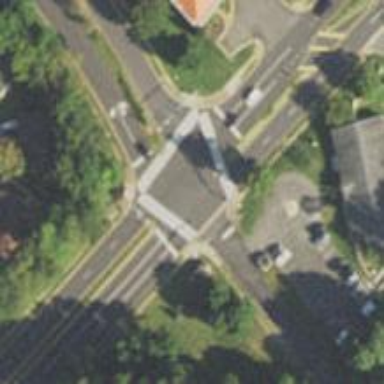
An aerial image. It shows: Marked road crossing.